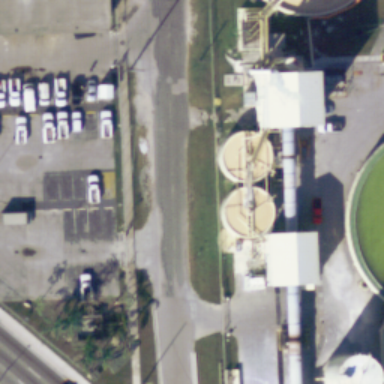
Two small storage tanks are in the lawn with some buildings beside .